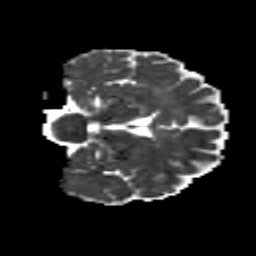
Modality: MD
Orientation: coronal
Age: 64
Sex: female
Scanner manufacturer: siemens
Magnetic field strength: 3 T
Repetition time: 8.6 s
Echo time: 0.095 s